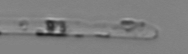
Label: Cerataulina_pelagica